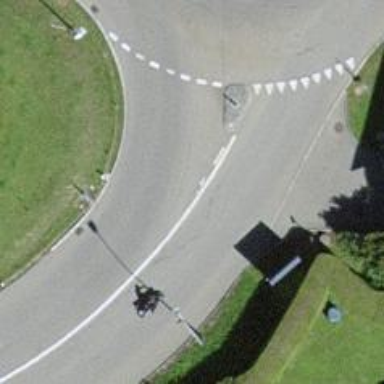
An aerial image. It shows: Tertiary road with asphalt surface. There is cycle lane on the left side.